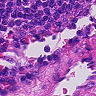
Metastatic tissue present: no